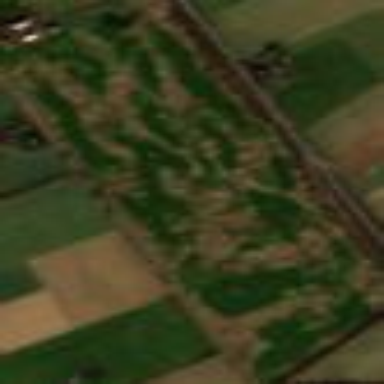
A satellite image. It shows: The area is marked as out of bounds on the golf course.